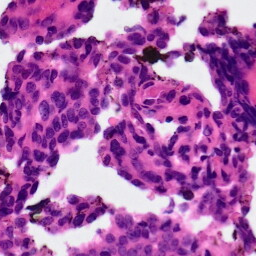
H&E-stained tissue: Ovarian